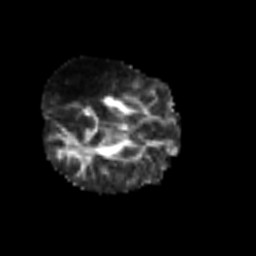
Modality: FA
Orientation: axial
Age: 58
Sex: male
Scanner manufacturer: siemens
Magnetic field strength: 3 T
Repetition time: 3.2 s
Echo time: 0.081 s